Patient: sex M, age 37
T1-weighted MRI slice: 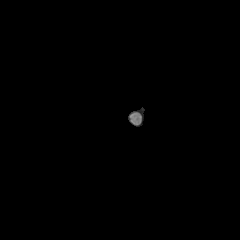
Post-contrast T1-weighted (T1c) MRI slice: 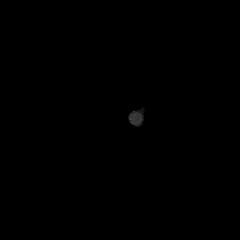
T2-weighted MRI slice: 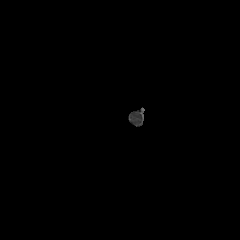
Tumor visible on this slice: no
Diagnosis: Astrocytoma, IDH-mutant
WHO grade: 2